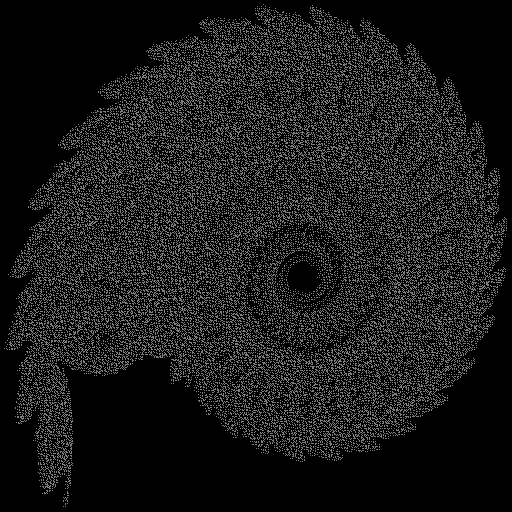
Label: ammonite